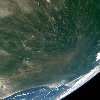
Label: land